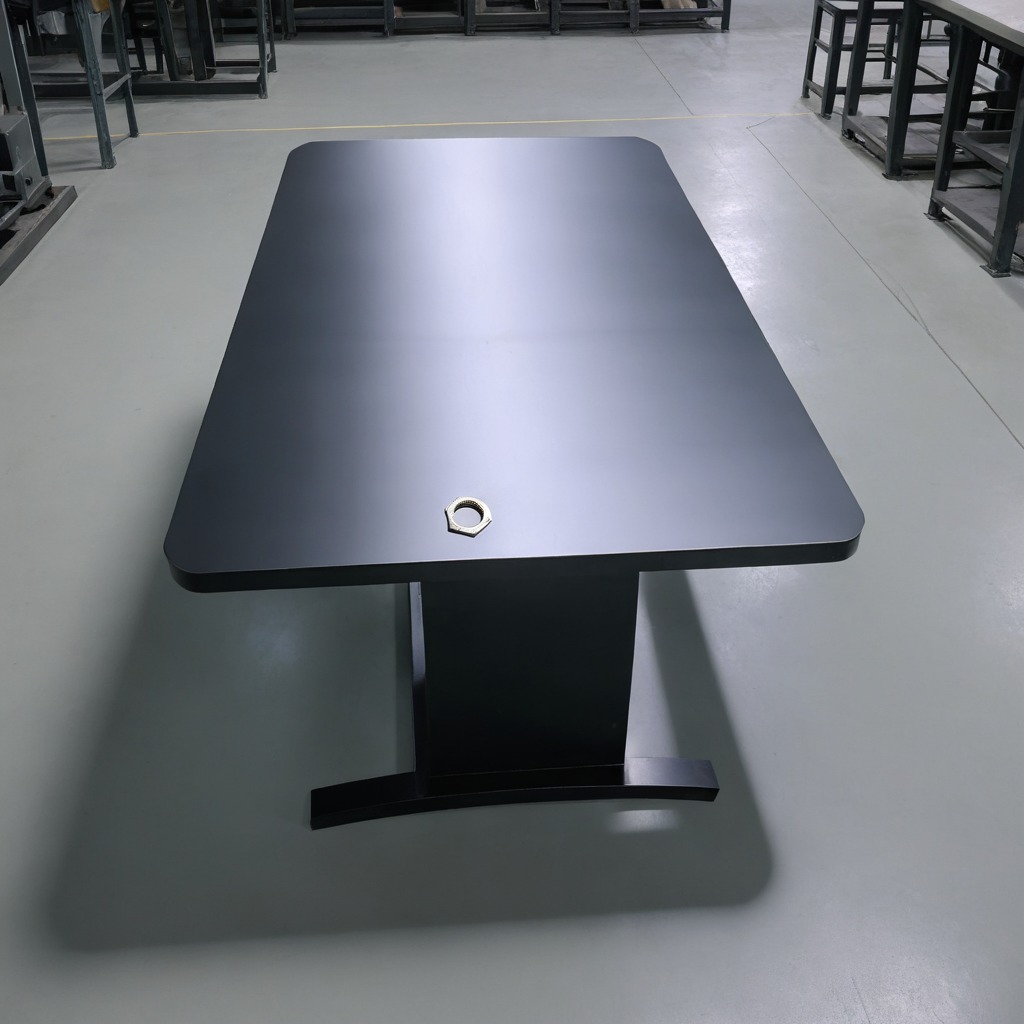
A metal nut is lying on the tabletop.